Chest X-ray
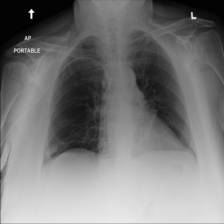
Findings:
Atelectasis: negative
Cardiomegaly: negative
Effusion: negative
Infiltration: negative
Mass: negative
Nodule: negative
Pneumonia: negative
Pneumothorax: negative
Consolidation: negative
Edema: negative
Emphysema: negative
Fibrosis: negative
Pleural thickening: negative
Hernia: negative